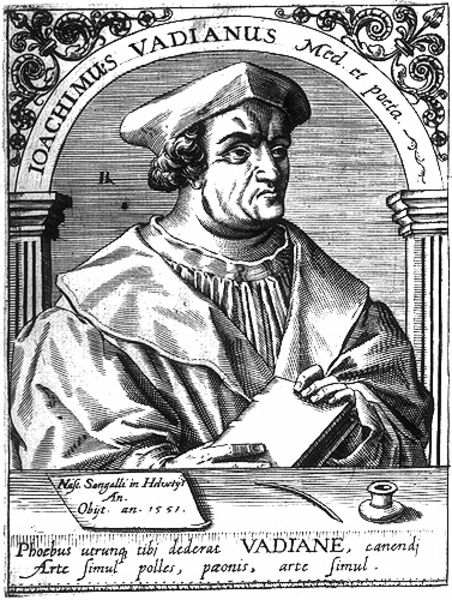
Titel: Bildnis des Joachim Vadian
Künstler: Matthaeus (d.Ä.) Becker
Institution: (Seriendruck)
Schlagwörter: feder, mann, umhang, hut, mund, nase, säulen, tisch, muster, ornament, hemd, kappe, mütze, augen, bibel, falten, gesicht, halten, kragen, rahmen, bild, bildnis, hals, hände, portrait, porträt, gewand, haare, mantel, adel, brustbild, lippen, renaissance, ranken, schrift, papier, rahmung, bogen, grafik, graphik, pilaster, rundbogen, columns, hat, priest, white, black, dick, face, hair, nose, old, robe, sitting, table, poet, ornamente, print, sheet, pot, pfosten, arkade, buch, druck, druckgraphik, radierung, stich, text, autor, denker, dreispitz, fass, arzt, kunst, tinte, schnörkel, feather, hand, gut, man, klerus, background, mönch, luther, eyes, dürer, schreiber, tintenfass, drawing, paper, heilig, kupferstich, cap, coat, wrinkles, jacket, pen, quill, writing, letters, drape, schreibfeder, poesie, clothes, federkiel, latein, lateinisch, ink, inscription, kuperstich, reformation, lines, horse, fingers, book, doctor, lips, pillar, gesitlicher, joachim, bible, latin, scholar, saäulen, ugly, latien, bogena, joachimus, pedagoge, philosopher, vadiane, vadianus, ioachimus, med, 1551, 16. jh., schwarz-weiß 1551, arut und poet, arzt und poet, cloack, writer, politician, paer, vadian, phoebus, inkwell, renesanse, inkpot, codtor, pocta, cible